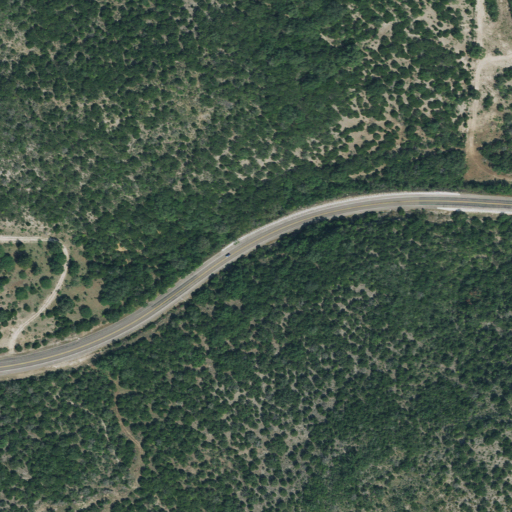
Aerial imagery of gap in Texas named Silver Mine Pass containing evergreen forest, shrub, low intensity development, open development, and medium intensity development